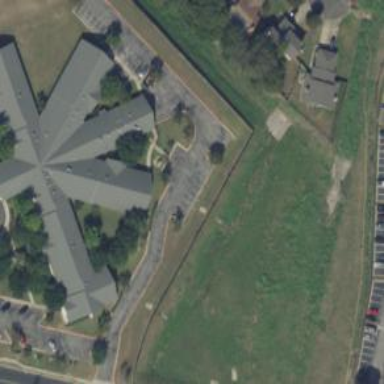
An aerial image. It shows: Nursing home building.